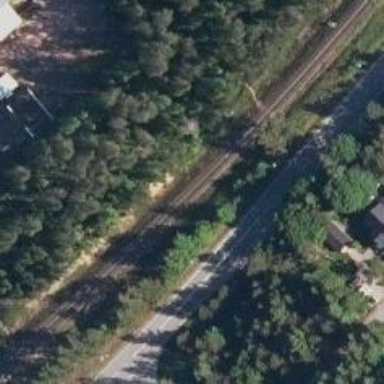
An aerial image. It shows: Continuous railway track.